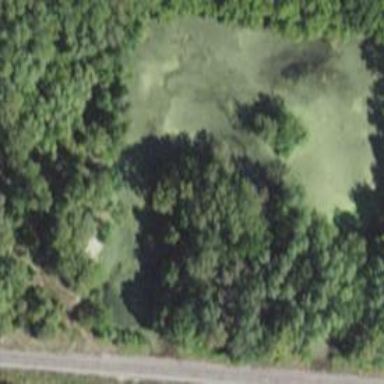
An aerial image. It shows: Pond with natural water.